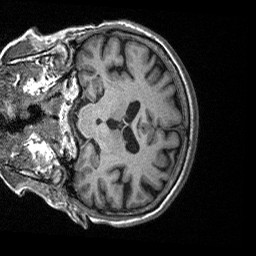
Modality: T1w
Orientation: coronal
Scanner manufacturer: siemens
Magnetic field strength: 3 T
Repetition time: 2.3 s
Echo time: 0.00226 s